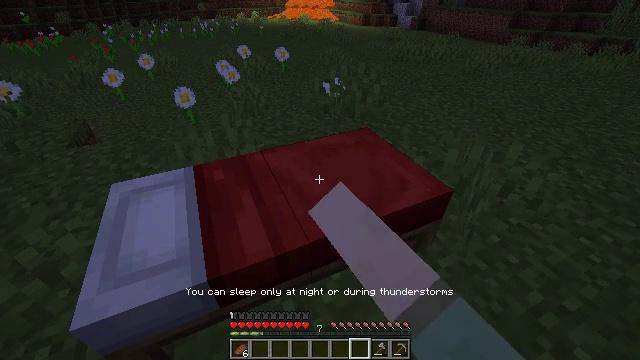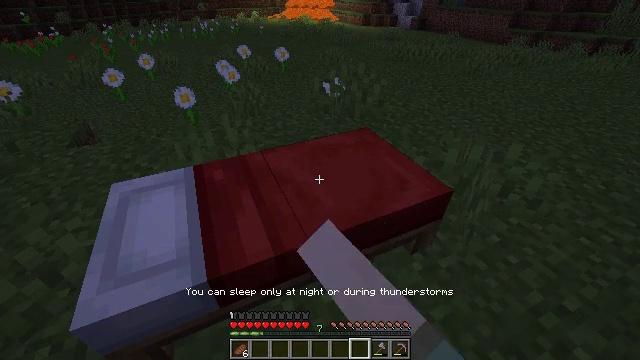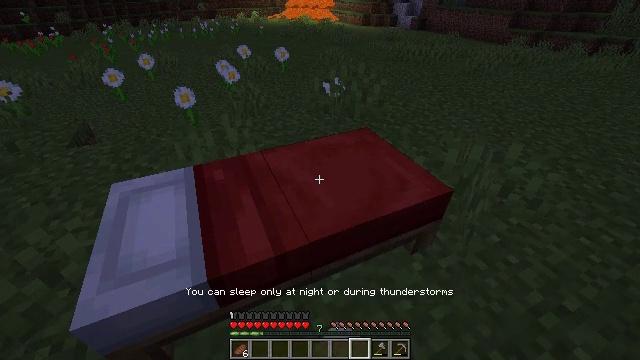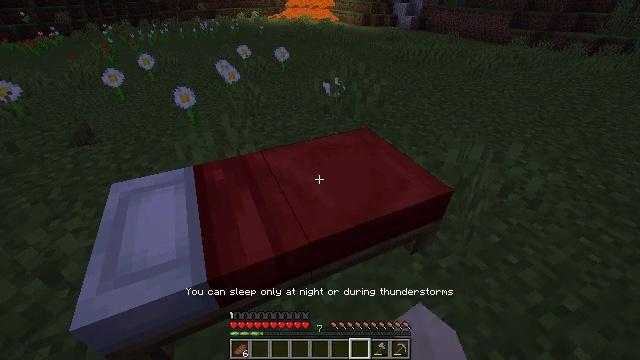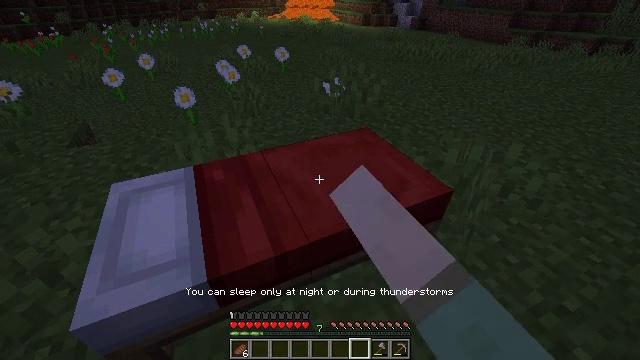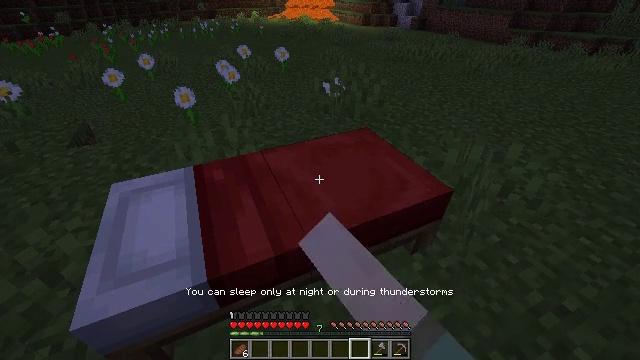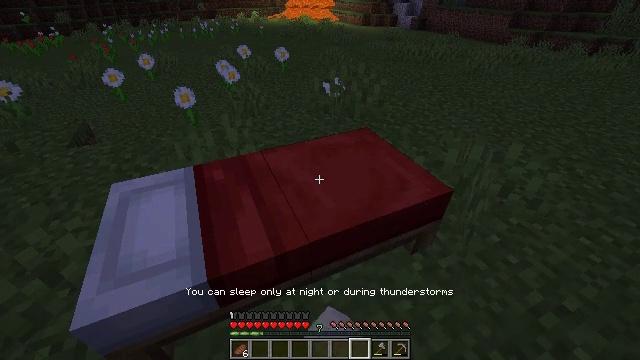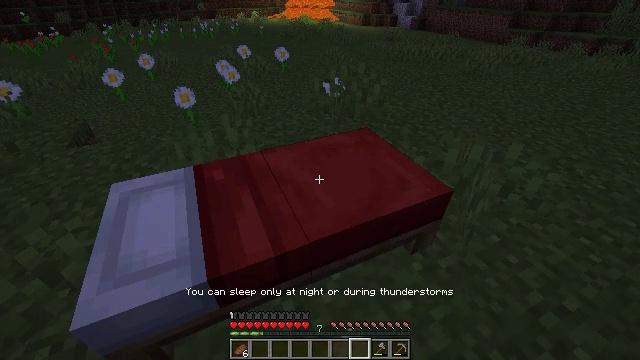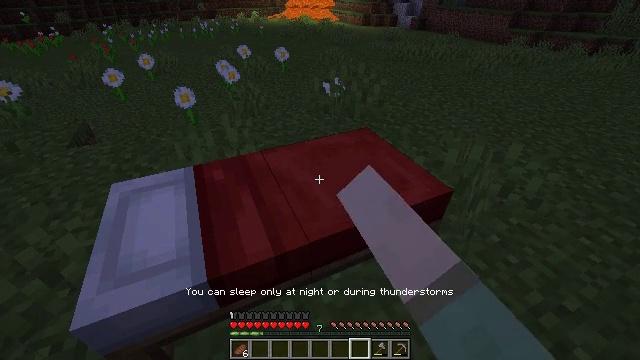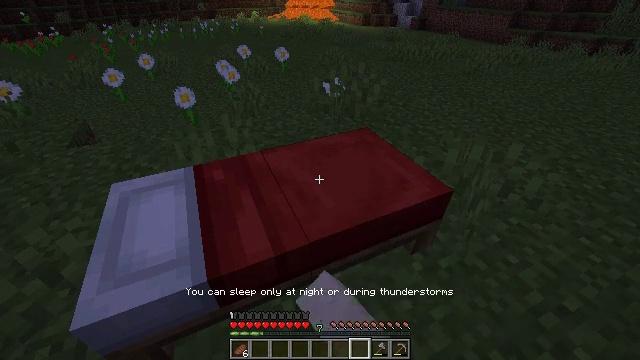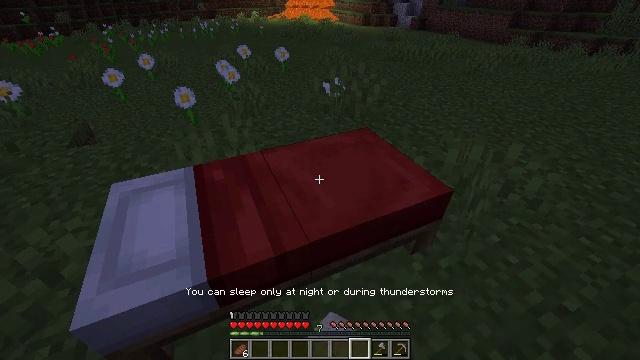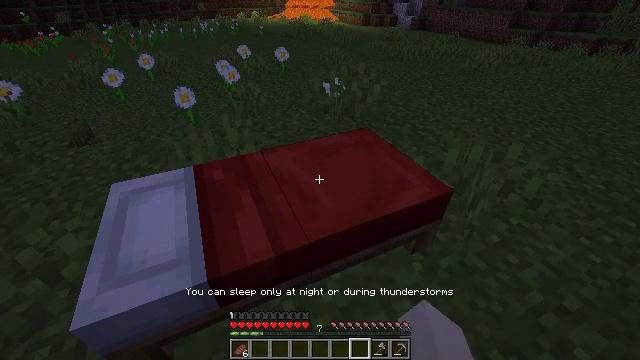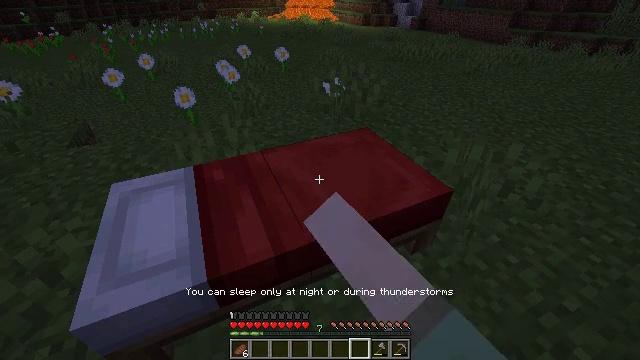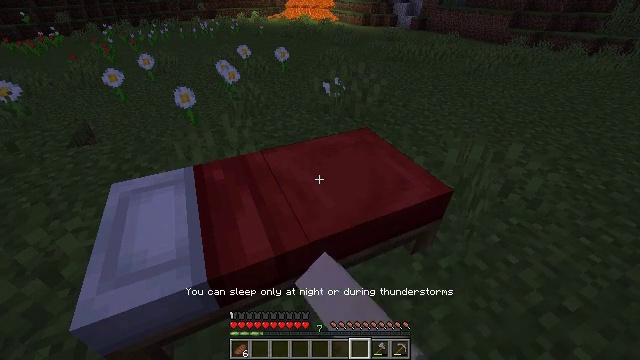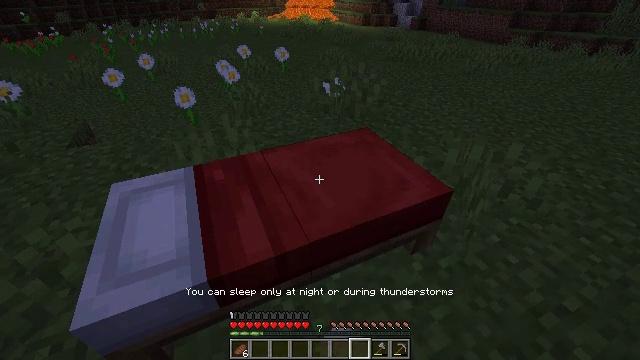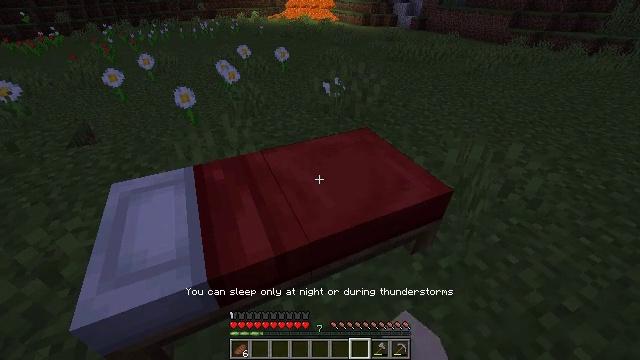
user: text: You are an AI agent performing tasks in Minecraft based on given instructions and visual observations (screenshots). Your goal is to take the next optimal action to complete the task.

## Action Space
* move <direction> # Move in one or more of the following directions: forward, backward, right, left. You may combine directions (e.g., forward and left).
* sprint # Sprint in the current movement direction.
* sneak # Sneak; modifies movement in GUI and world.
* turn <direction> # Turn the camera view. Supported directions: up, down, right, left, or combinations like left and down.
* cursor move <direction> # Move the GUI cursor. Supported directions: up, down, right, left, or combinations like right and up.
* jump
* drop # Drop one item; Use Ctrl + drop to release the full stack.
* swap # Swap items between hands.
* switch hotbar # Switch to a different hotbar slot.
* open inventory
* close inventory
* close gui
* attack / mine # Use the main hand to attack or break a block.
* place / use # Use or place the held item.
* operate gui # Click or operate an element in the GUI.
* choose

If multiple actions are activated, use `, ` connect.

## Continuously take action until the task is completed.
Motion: motion action
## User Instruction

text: Collect the red bed into your inventory.
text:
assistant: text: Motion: use / place
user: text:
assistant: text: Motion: use / place
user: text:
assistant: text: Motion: use / place
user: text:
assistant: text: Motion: use / place
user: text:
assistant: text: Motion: use / place
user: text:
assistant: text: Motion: use / place
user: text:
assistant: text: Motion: use / place
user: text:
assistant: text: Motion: use / place
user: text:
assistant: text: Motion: use / place
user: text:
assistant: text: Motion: use / place
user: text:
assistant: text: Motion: use / place
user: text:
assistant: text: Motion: use / place
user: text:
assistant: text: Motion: use / place
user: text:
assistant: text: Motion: use / place
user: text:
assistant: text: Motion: use / place
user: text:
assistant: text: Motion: use / place
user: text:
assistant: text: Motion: use / place
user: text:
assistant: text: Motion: use / place
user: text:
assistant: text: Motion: use / place
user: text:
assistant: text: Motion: use / place
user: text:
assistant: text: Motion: use / place
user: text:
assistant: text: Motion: use / place
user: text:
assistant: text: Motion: use / place
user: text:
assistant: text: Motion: use / place
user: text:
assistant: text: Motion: use / place
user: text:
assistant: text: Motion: use / place
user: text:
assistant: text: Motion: use / place
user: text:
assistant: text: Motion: use / place
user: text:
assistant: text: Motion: use / place
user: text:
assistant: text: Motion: use / place